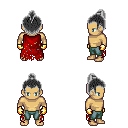
a pixel art fantasy rpg character, male body template, human, tanned skin, red tattered cape, teal pants, gray short topknot hairstyle, gold gloves, four views (front, back, left, right), 2x2 character sprite sheet, small pixel art, hard edges, no anti-aliasing